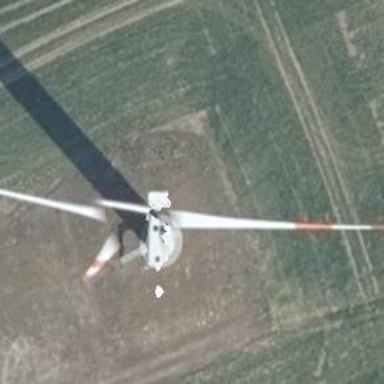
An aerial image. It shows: Wind power generator utilizing wind turbines.